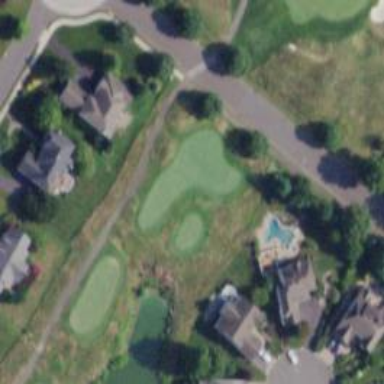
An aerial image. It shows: Area with grass used as rough in golf course.